Aerial crown-view tile of a tropical tree (Barro Colorado Island, Panama), acquired 20250317:
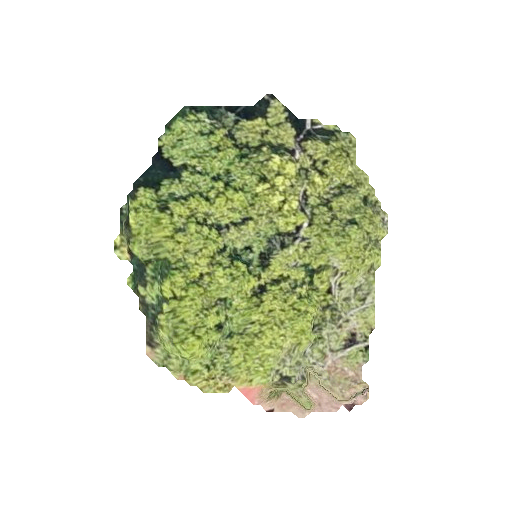
Species: Aiouea montana
GBIF accepted scientific name: Aiouea montana
Crown area: 96.357 m²